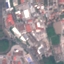
Label: Industrial